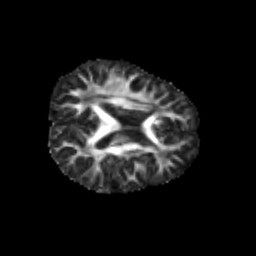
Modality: FA
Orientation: axial
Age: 6
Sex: male
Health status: healthy